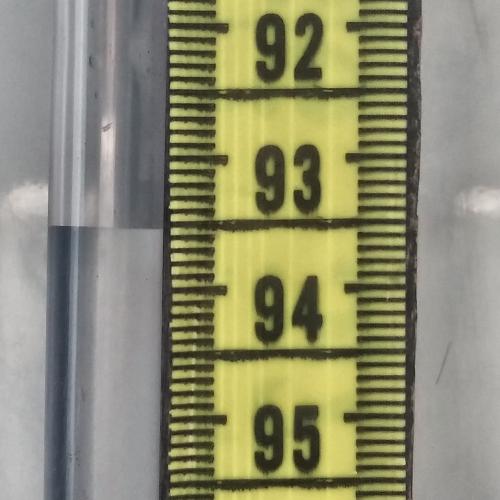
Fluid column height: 93.5 cm